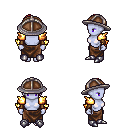
a pixel art fantasy rpg character, female body template, dark elf, purple skin, gold arm armor, robe skirt, brunette long mohawk hairstyle, chain helm, leather bracers, metal boots, four views (front, back, left, right), 2x2 character sprite sheet, small pixel art, hard edges, no anti-aliasing